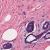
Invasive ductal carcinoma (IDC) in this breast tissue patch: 0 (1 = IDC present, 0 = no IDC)